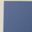
Piece: xx